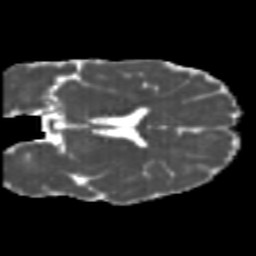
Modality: MD
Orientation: coronal
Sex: male
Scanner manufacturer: siemens
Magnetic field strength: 3 T
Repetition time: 5 s
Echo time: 0.07 s